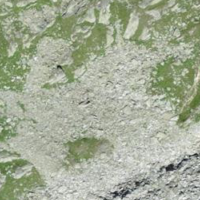
EUNIS habitat code: 48
Species observed at this site:
Eriophorum scheuchzeri